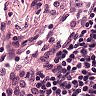
Metastatic tissue present: no